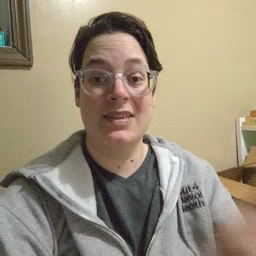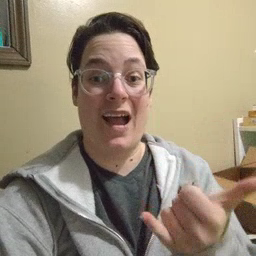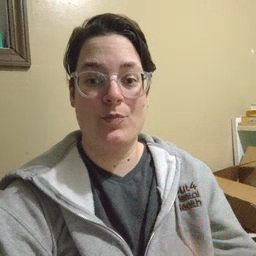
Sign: now